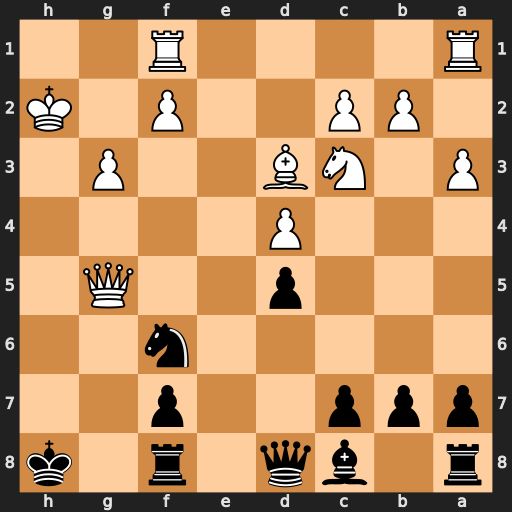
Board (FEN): r1bq1r1k/ppp2p2/5n2/3p2Q1/3P4/P1NB2P1/1PP2P1K/R4R2
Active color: b
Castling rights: -
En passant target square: -
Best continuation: Ng4+ Qxg4 Bxg4